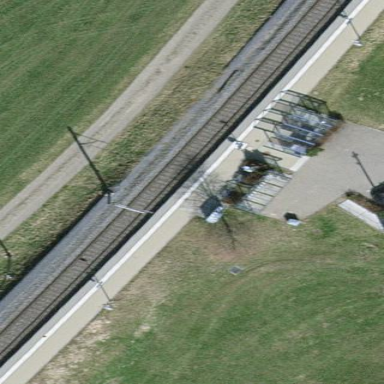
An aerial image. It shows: Platform at railway station made of paving stones. There is shelter for passengers.